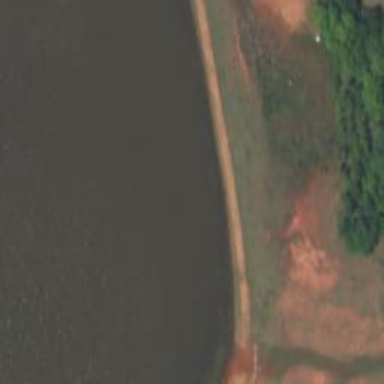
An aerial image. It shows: Dam along waterway.